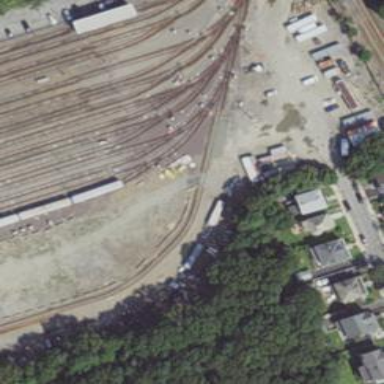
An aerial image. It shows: Railway crossing.